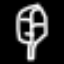
Label: leaf